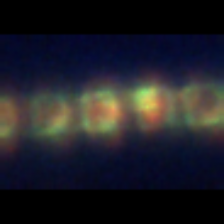
Taxon: Chaetoceros
Group: Diatoms